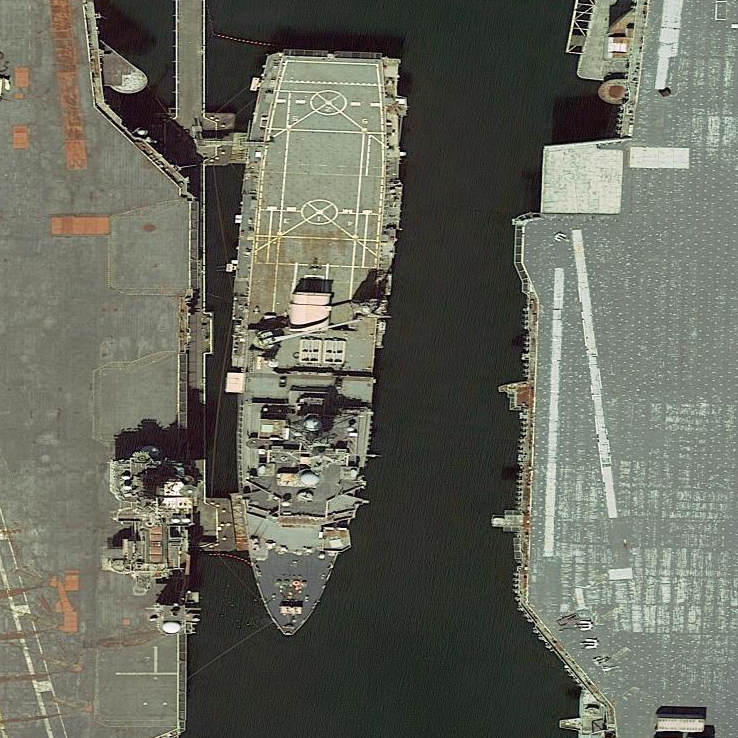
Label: combat